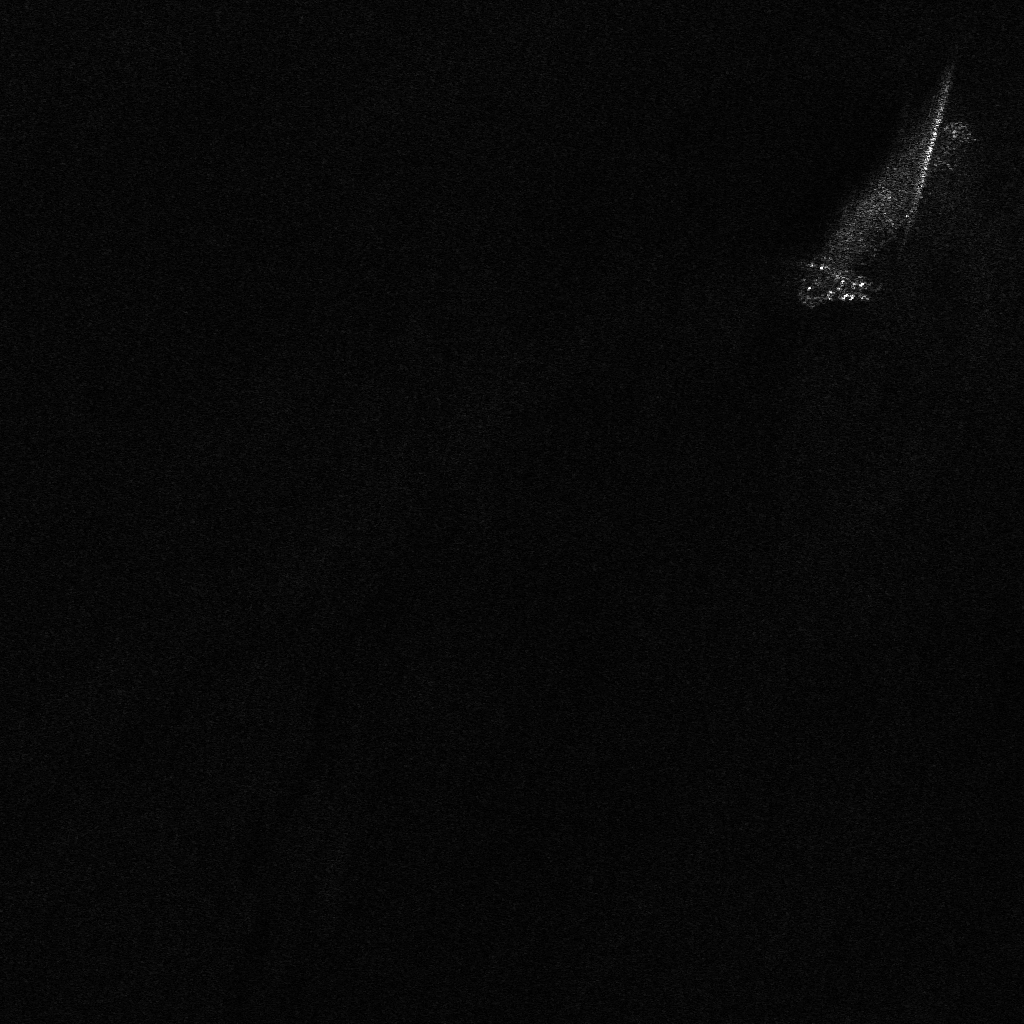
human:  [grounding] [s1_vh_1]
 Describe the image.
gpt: In the satellite image, there is  <ref>1 large ore-oil </ref> <box>[[83, 8, 89, 32, 40]]</box> located at top right.